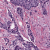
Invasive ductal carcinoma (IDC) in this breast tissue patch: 1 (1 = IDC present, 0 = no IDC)